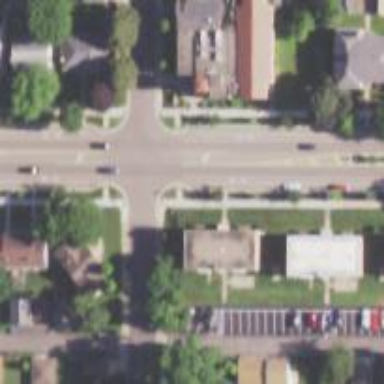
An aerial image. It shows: Residential road with sidewalk on the left.